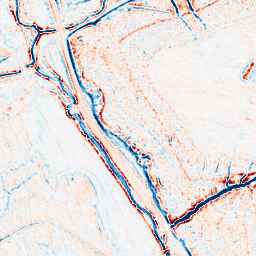
Category: edge_preserving
Decomposition family: bilateral
Decomposition parameters: d: 9
sigma_color: 100
sigma_space: 75
Upsampling method: sinc_blackman
Upsampling parameters: scale: 4
kernel_size: 8
Upsampling scale: 4